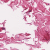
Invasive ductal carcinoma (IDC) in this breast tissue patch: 0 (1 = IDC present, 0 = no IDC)